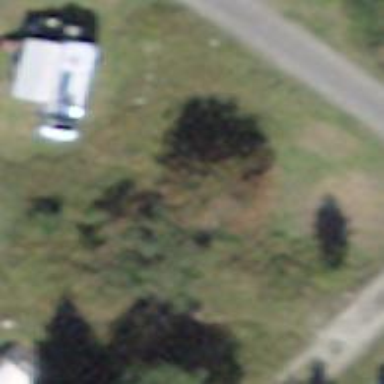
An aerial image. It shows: Needle-leaved tree in natural setting.